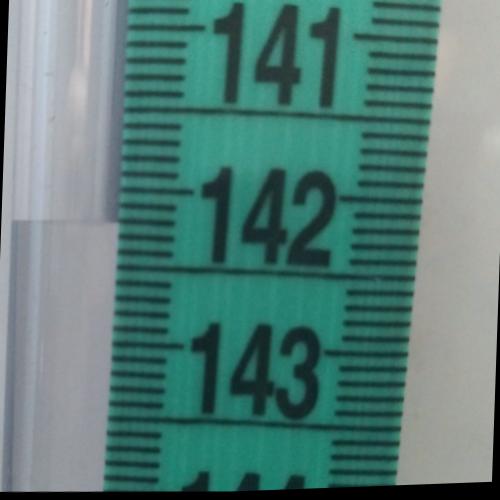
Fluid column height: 142.2 cm